Question: I am trying to automate a web entry form with C# using WebView2.
Web entry form has three DOM Elements: Input (UserName/Password) and Entry Button (disabled).
If you enter value to input areas by keyboard (manually) Entry Button is enabled. But sending Java Scripts to set value of input boxes do not make this button enabled. Of course it is a guard to disable automation of this page...
Is there a way to make Entry Button enabled with java script?
Page image is below:

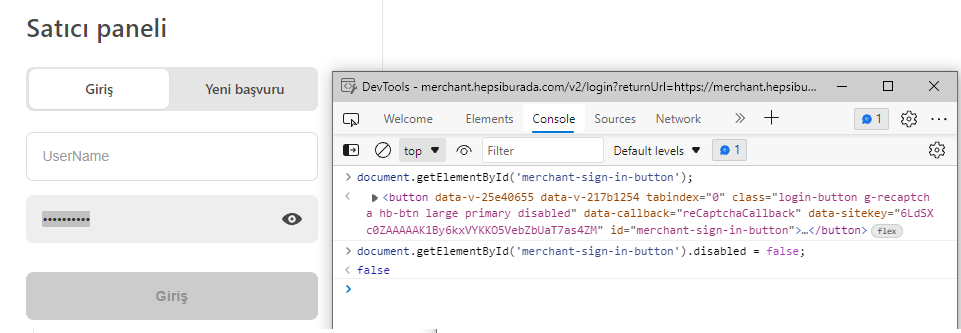
Answer: It seems that site owner has arranged actions for 'Entry Button' will be enabled only by keystroke. Guard against automation...
To simulate keystroke action you may use below code for each DOM element:
'''
document.getElementById('USERNAME').focus();
document.execCommand('insertText', false, 'YourName');
document.getElementById('PASSWORD').focus();
document.execCommand('insertText', false, 'Password');
document.getElementById('ENTRY').click();
'''
This will activate 'Entry Button' by pasting your data like keystrokes...